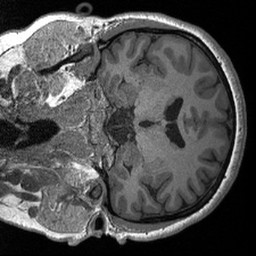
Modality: T1w
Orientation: coronal
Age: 32
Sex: female